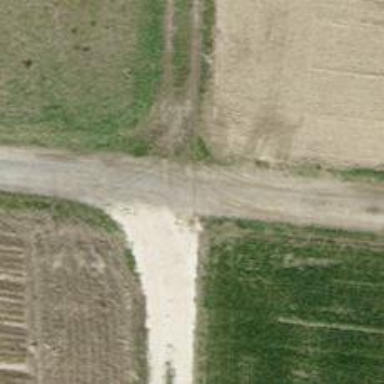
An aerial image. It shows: Pebblestone track with grade2 tracktype.